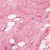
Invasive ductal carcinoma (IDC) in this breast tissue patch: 0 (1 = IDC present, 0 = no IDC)